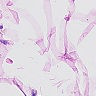
Metastatic tissue present: no